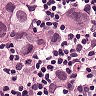
Metastatic tissue present: yes